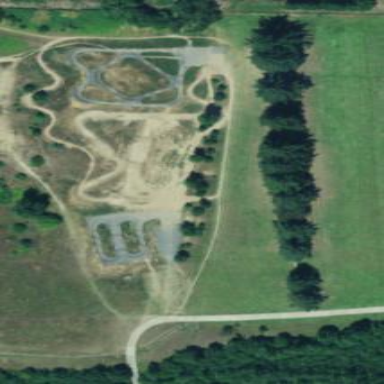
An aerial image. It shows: BMX track for leisure land activities.